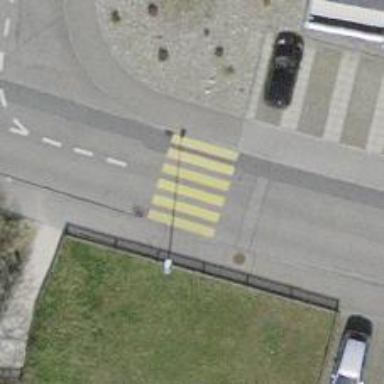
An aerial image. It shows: Uncontrolled zebra crossing with zebra markings.